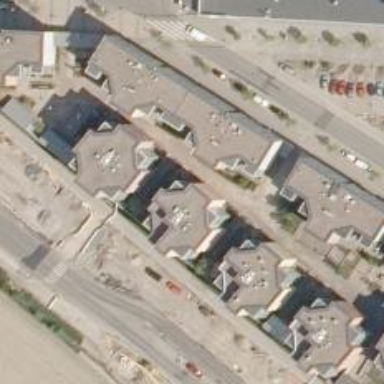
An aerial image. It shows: Part of building.